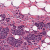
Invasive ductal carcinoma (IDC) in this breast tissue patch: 0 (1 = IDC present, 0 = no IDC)